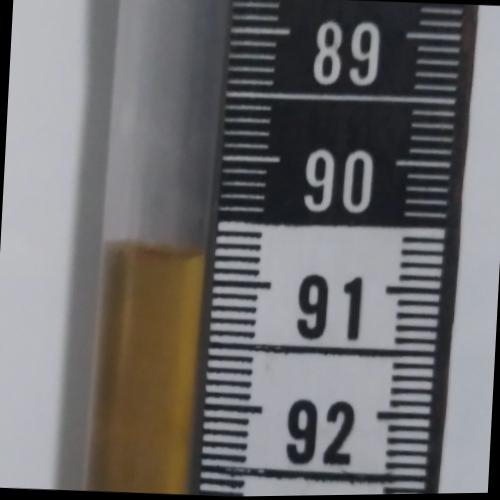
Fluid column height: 90.8 cm